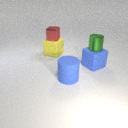
small green metal cylinder above large blue rubber cube